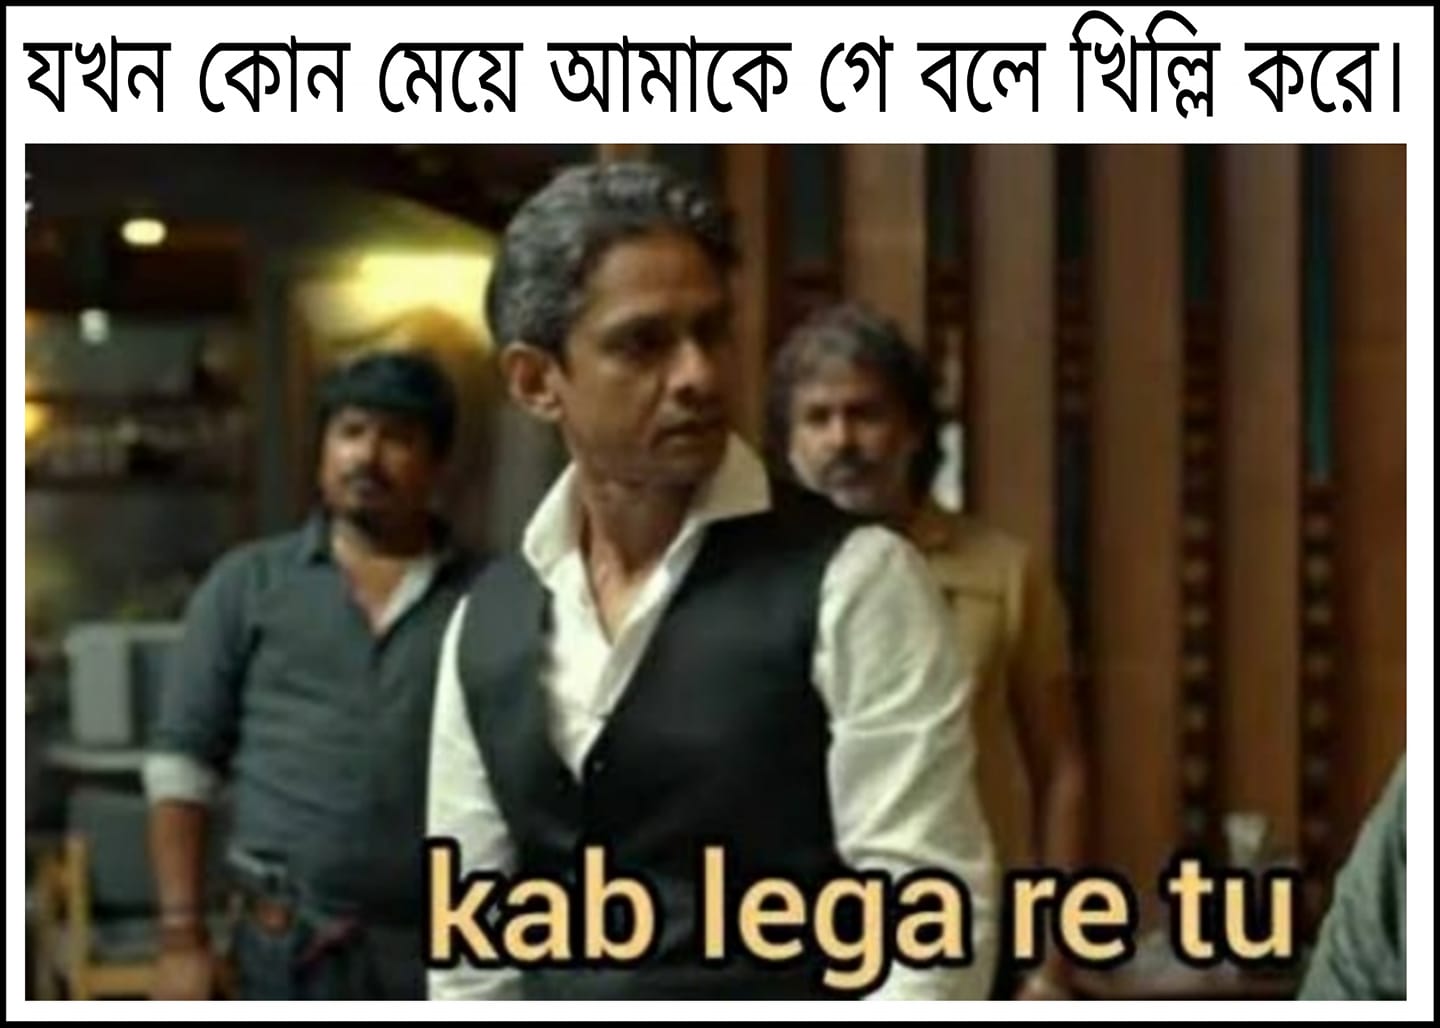
Caption: যখন কোন মেয়ে আমাকে গে বলে খিল্লি করে ।   kab lega re tu
Label: hate